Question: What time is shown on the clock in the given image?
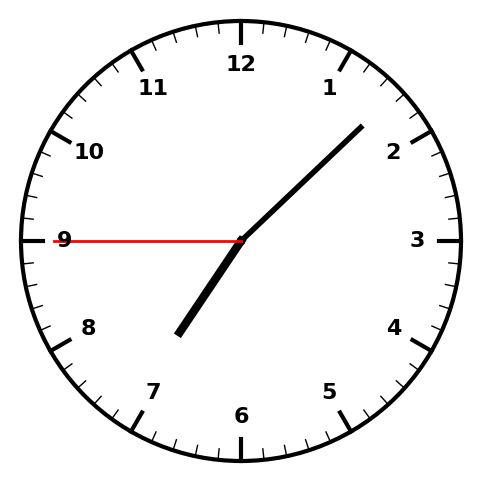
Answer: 07:07:45